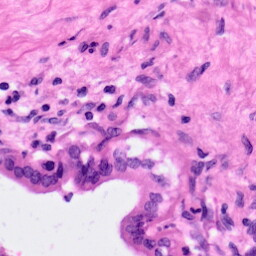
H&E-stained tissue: Pancreatic